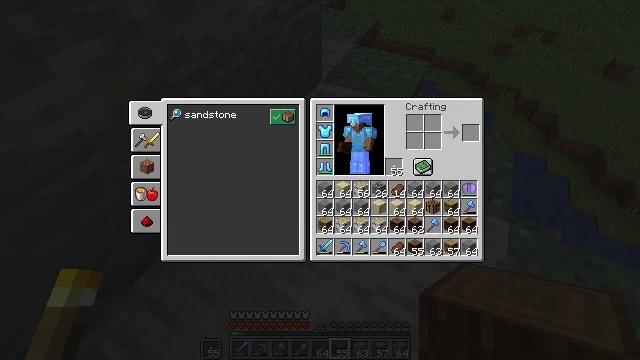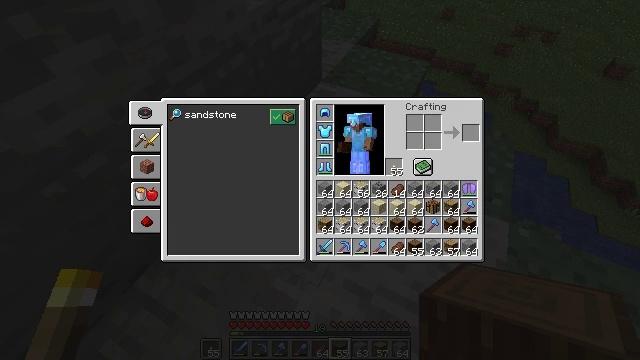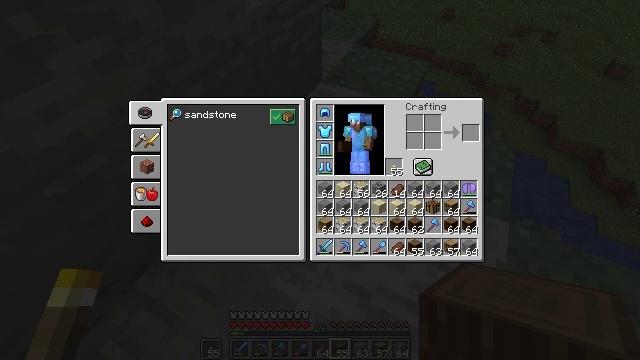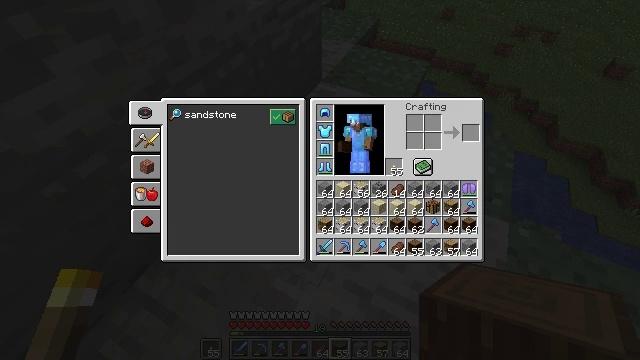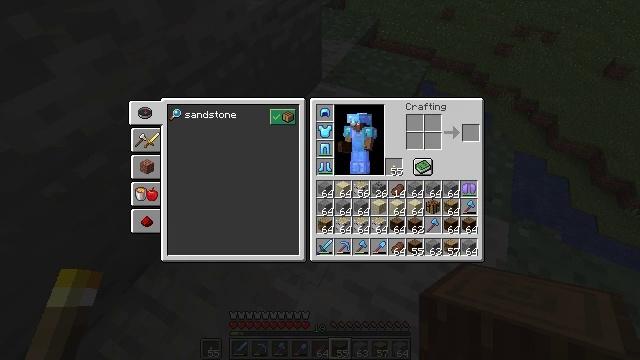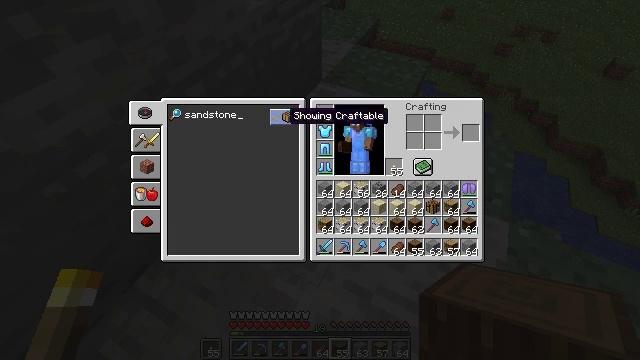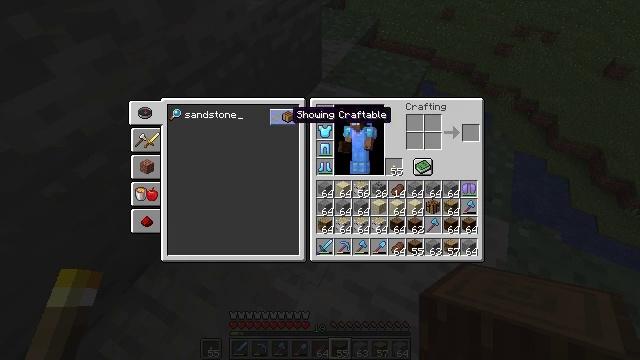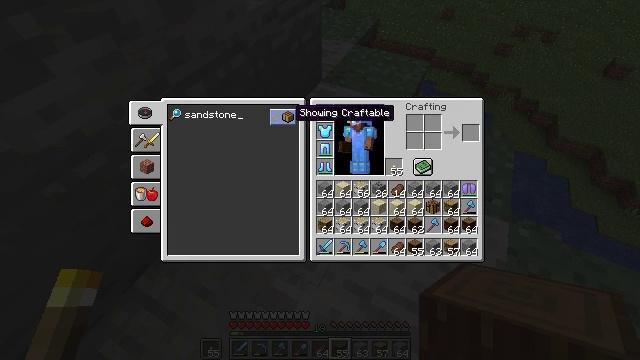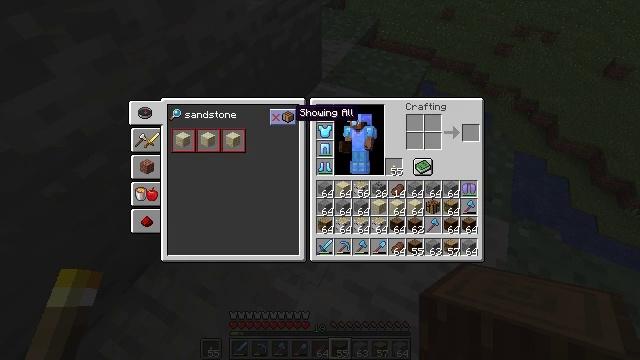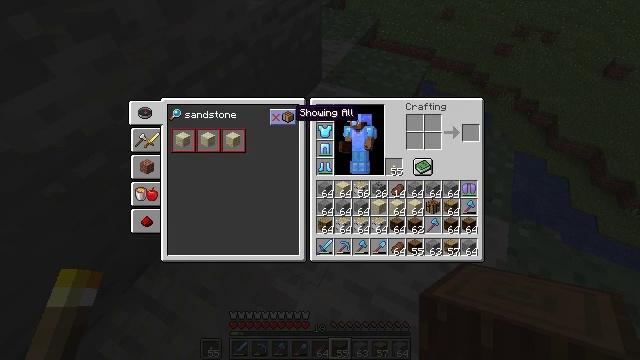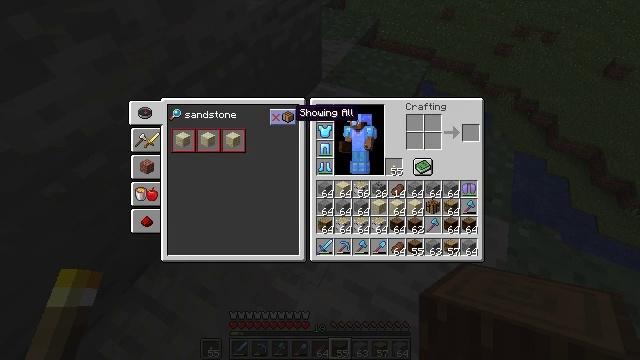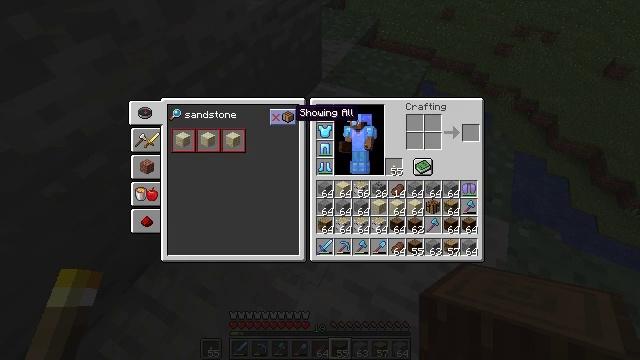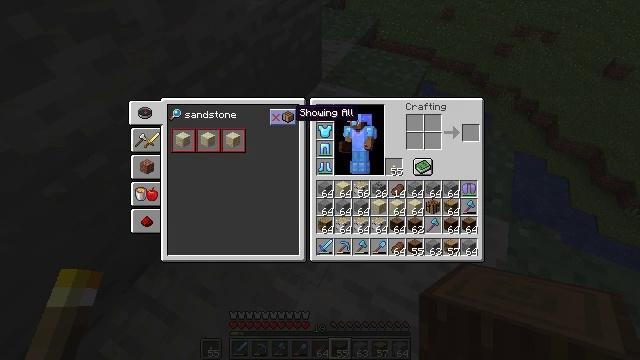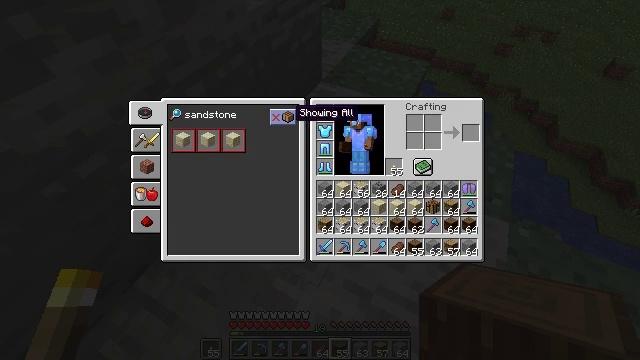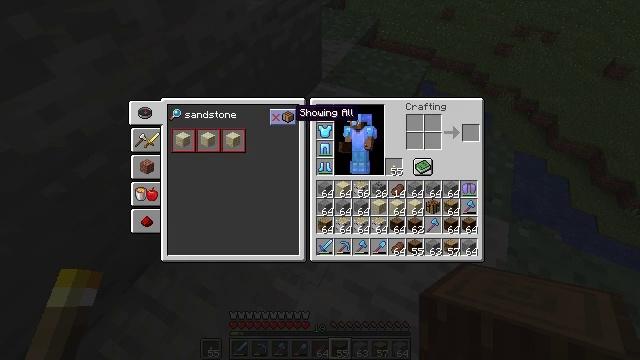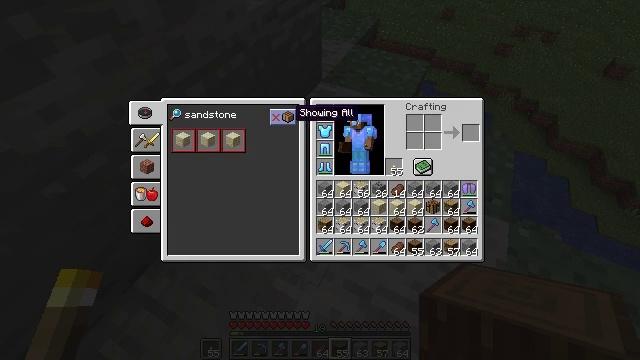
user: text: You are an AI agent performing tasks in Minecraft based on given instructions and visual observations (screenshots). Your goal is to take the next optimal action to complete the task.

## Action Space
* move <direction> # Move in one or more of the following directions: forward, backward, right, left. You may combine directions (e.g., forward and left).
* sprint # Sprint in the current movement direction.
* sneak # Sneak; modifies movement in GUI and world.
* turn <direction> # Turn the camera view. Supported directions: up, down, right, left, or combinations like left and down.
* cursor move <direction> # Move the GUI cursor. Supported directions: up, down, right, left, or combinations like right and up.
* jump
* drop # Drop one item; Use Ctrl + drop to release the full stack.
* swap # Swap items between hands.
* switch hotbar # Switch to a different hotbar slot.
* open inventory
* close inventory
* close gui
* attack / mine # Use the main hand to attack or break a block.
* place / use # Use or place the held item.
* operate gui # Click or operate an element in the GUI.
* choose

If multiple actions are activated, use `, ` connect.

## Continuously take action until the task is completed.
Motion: motion action
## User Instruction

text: Remove a stone from the inventory.
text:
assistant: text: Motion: cursor move right and up
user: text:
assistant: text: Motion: no_op
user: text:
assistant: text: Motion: cursor move right
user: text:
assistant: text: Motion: cursor move right
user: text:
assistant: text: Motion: cursor move right
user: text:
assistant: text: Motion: no_op
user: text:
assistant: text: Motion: no_op
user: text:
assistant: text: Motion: operate gui
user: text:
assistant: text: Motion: operate gui
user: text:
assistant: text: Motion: no_op
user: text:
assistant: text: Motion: no_op
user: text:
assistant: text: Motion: no_op
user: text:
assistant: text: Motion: no_op
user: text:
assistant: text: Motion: no_op
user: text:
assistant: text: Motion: no_op
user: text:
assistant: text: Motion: no_op
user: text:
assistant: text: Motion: no_op
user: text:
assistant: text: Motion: cursor move left
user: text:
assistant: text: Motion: no_op
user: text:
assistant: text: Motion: cursor move left
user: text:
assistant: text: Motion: cursor move left
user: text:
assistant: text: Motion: cursor move left and down
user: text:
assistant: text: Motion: cursor move left
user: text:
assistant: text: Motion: no_op
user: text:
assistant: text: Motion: no_op
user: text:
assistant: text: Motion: cursor move right
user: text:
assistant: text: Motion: no_op
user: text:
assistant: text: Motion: no_op
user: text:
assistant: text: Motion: no_op
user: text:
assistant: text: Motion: no_op